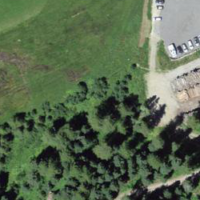
EUNIS habitat code: 26
Species observed at this site:
Pedicularis palustris